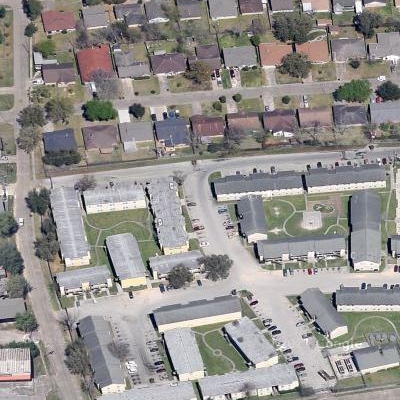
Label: fResident